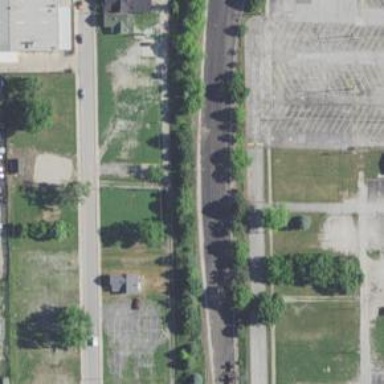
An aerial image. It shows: Alley classified as service road.